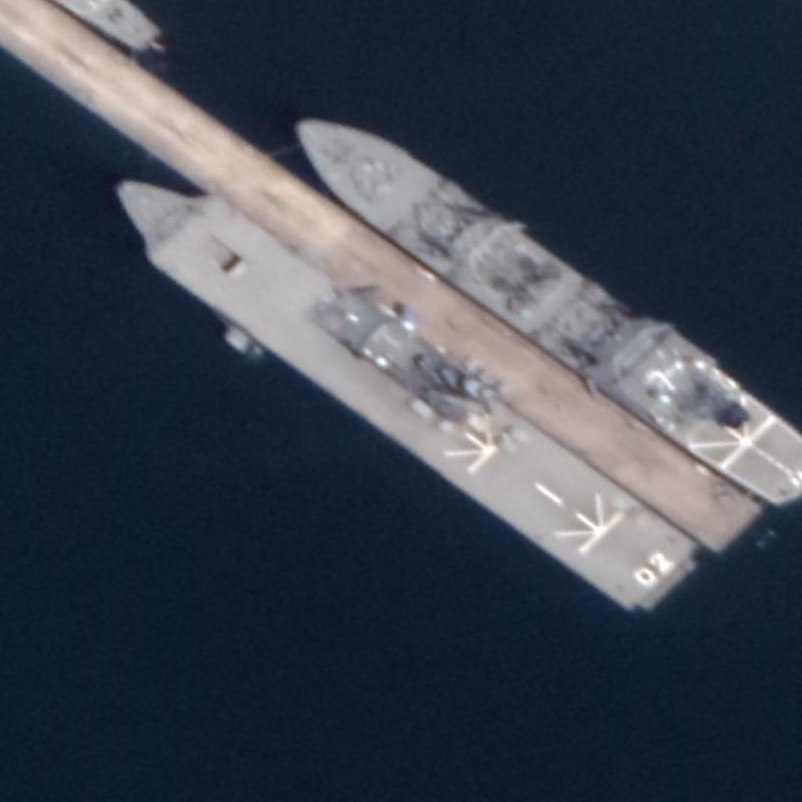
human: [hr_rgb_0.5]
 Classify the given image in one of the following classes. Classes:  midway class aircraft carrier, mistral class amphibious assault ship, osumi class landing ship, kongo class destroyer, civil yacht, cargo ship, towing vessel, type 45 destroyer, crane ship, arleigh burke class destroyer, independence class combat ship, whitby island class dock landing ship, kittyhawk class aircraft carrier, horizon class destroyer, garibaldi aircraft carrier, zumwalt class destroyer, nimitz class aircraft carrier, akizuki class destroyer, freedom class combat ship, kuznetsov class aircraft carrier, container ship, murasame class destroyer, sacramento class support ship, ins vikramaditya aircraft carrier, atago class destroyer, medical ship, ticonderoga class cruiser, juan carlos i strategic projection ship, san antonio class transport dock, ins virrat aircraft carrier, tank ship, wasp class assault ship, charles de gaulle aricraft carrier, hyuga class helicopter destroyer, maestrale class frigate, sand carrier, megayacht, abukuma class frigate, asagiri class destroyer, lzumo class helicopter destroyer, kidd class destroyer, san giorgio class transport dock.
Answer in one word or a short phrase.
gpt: Osumi class landing ship